Interaction volume radius: 5 \u00c5
Interaction volume height: 20 \u00c5
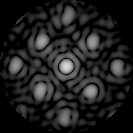
Disorder parameter: 0.269